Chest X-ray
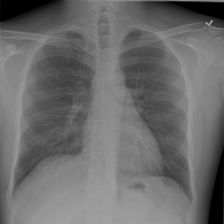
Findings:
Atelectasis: negative
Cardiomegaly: negative
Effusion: negative
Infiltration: negative
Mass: negative
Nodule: negative
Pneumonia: negative
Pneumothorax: negative
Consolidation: negative
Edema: negative
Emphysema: negative
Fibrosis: negative
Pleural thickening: negative
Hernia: negative